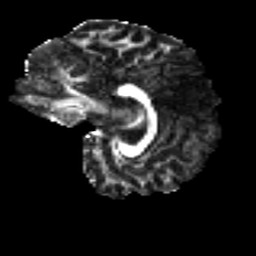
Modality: FA
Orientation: sagittal
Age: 22
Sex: female
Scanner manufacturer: ge
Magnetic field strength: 3 T
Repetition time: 7.8 s
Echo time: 0.0606 s